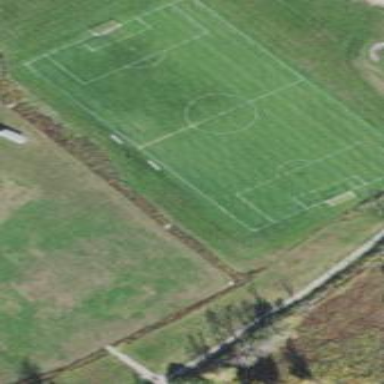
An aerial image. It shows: Lacrosse pitch for sports and leisure activities.